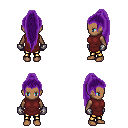
a pixel art fantasy rpg character, female body template, human, dark skin, maroon tunic, gold greaves, purple extra-long topknot hairstyle, metal gloves, four views (front, back, left, right), 2x2 character sprite sheet, small pixel art, hard edges, no anti-aliasing